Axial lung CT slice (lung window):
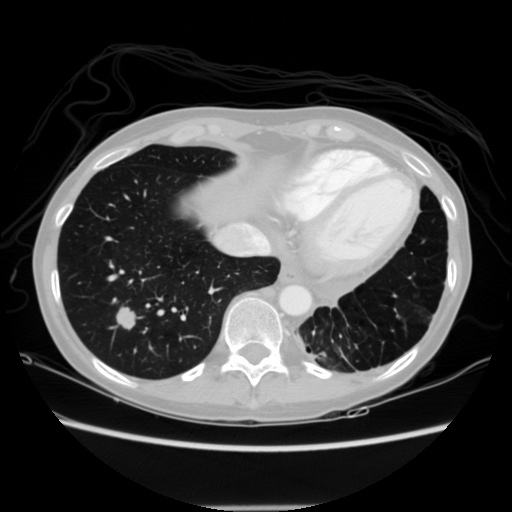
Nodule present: yes
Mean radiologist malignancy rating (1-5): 4